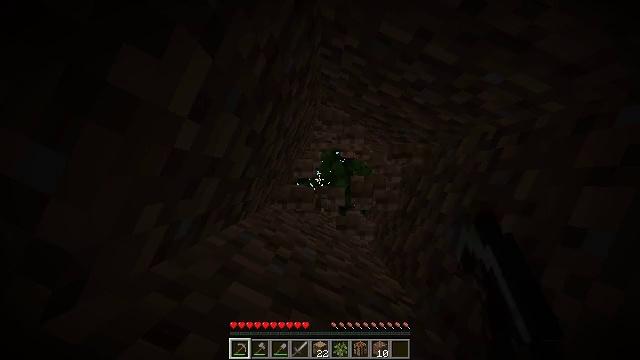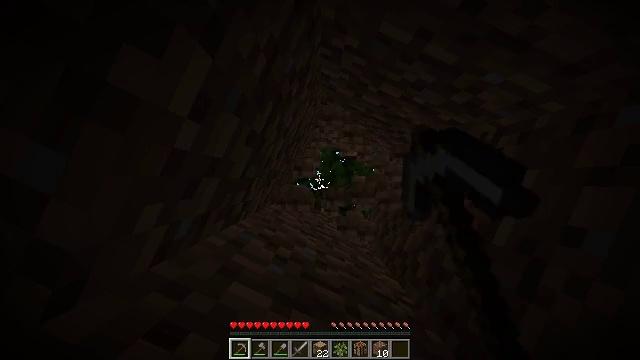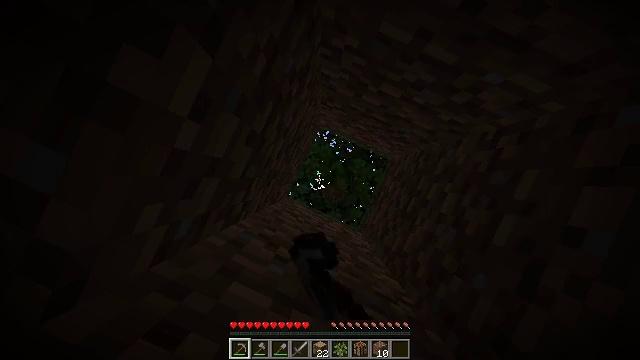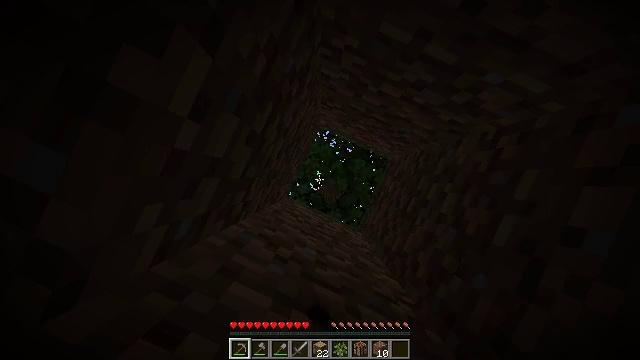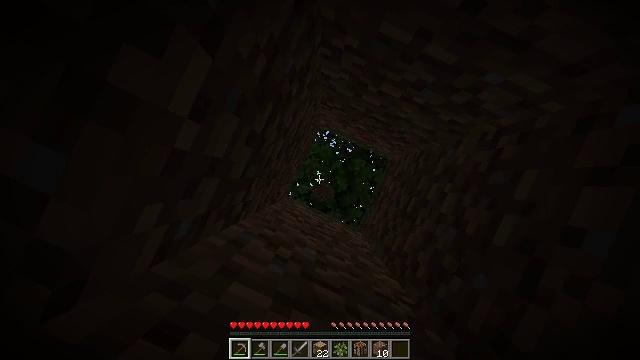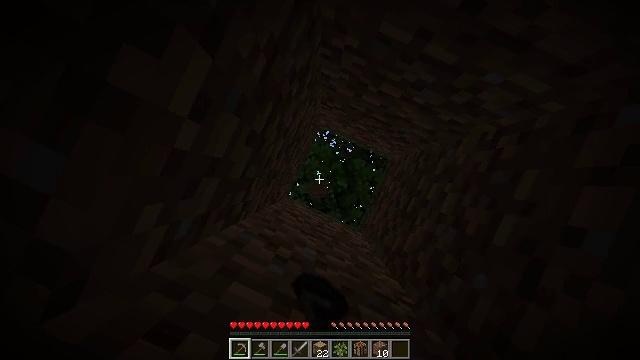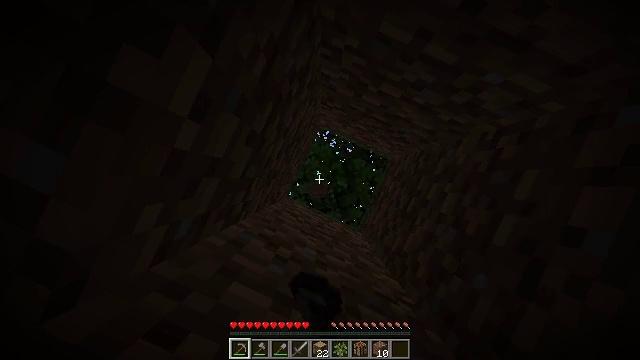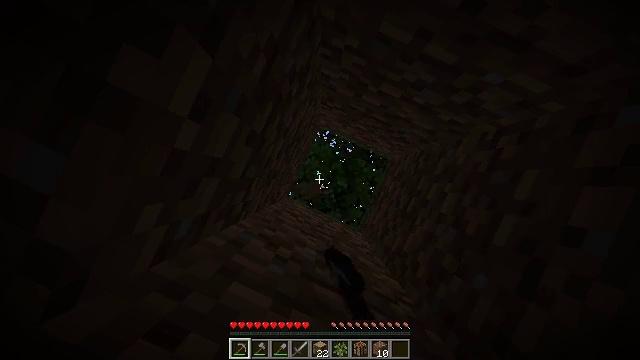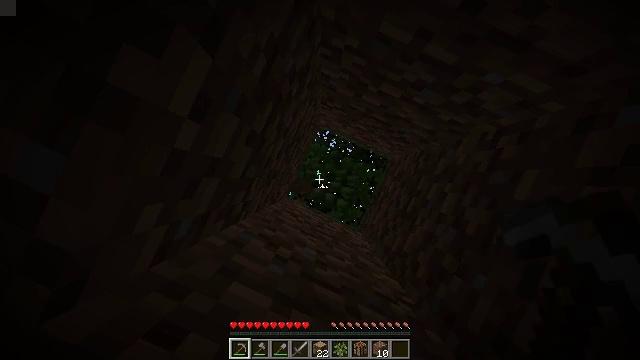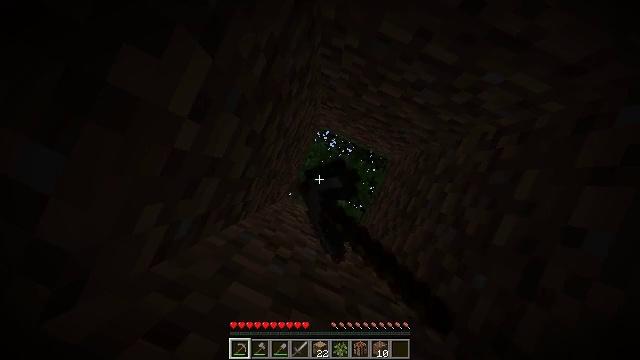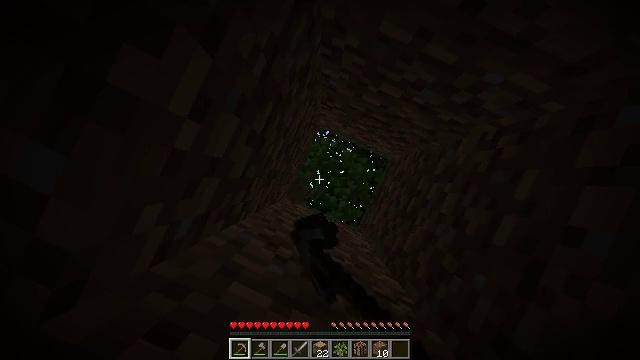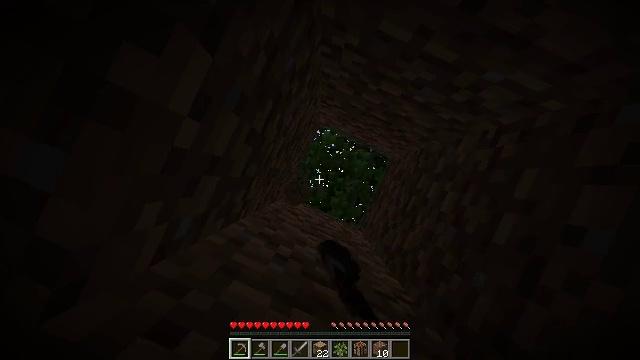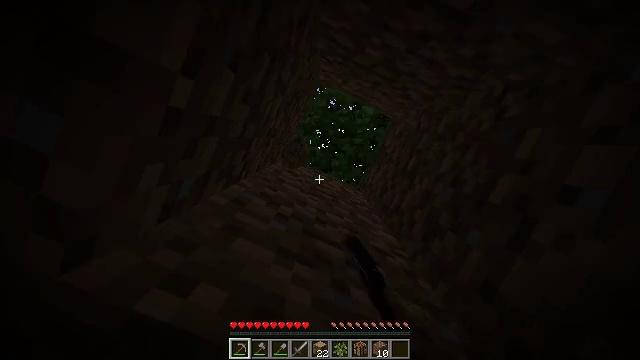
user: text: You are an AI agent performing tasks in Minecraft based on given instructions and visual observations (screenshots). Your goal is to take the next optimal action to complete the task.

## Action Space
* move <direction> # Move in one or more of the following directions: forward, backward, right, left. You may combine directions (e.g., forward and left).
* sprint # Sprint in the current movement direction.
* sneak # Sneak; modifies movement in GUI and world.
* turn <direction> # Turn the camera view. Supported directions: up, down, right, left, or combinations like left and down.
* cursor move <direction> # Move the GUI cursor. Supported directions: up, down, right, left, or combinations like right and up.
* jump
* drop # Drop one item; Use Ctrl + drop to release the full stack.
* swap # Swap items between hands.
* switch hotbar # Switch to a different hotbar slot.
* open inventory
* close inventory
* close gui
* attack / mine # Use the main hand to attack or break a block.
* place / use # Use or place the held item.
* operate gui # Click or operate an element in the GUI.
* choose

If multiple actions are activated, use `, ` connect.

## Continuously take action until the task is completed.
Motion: motion action
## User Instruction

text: Remove oak leaves from branches.
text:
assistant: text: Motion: attack / mine
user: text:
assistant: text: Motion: attack / mine
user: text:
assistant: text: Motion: attack / mine
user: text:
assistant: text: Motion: attack / mine
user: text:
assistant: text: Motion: attack / mine
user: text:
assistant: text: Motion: attack / mine
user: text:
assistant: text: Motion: attack / mine
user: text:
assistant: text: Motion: attack / mine
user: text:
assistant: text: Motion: attack / mine
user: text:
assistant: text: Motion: attack / mine
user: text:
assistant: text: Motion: no_op
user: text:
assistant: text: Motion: turn down
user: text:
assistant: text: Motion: no_op